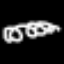
Label: squiggle